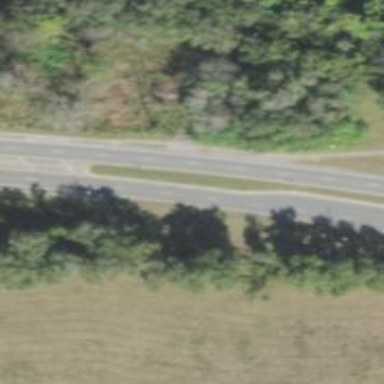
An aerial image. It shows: Asphalt road classified as trunk highway.